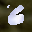
Label: 6